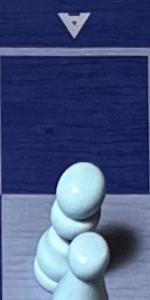
Label: Pawn_White